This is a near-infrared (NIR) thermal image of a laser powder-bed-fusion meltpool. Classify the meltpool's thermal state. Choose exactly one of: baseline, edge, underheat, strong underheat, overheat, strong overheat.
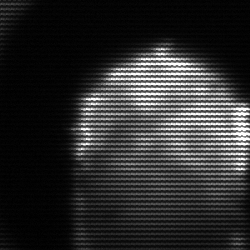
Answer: edge